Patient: sex M, age 34
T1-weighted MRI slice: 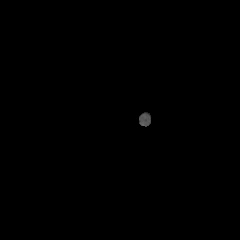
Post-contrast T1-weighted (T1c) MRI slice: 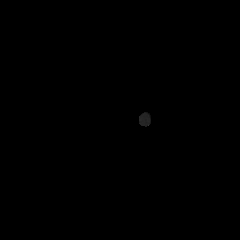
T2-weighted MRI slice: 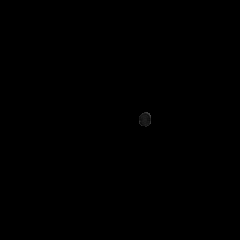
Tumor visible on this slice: no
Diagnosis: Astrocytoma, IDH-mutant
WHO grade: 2